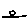
Label: circle